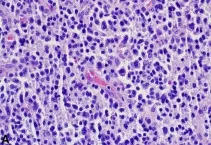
Histopathological assessment of the tumor. (A-C). Throat tumor biopsy showing sheets of plasma cells. H&E. (x 400).
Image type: pathology (h&e)